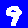
Digit: 9